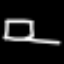
Label: square